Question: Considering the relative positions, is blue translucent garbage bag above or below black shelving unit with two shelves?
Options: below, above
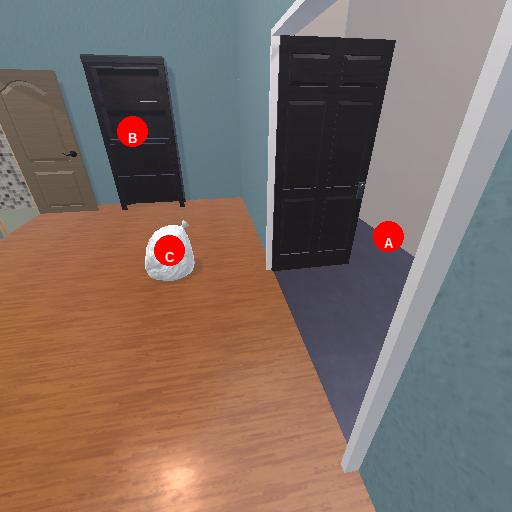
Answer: below